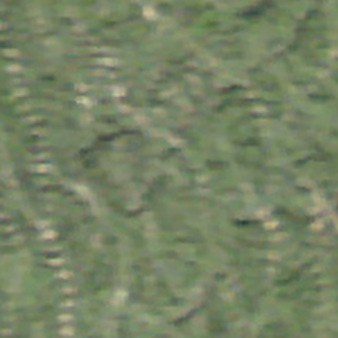
Label: other